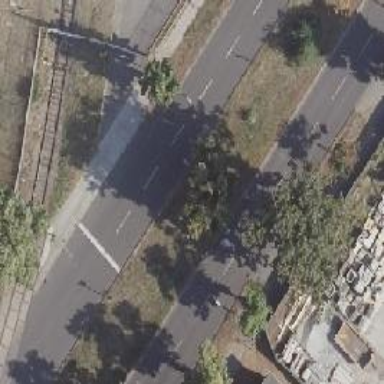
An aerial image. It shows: Asphalt road with lane markings. It is secondary road with dual carriageway.